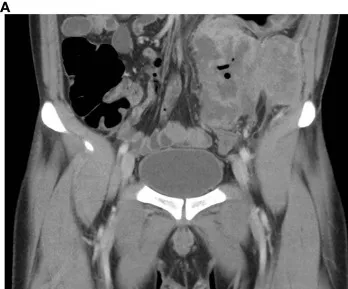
Preoperative CT images of this patient. Coronal section CT showed blurred boundaries between the descending colon mass, and ,the adjacent peritoneum, and ,abdominal wall, as well as blurred periintestinal fat spaces (yellow arrow).
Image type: radiology (ct)